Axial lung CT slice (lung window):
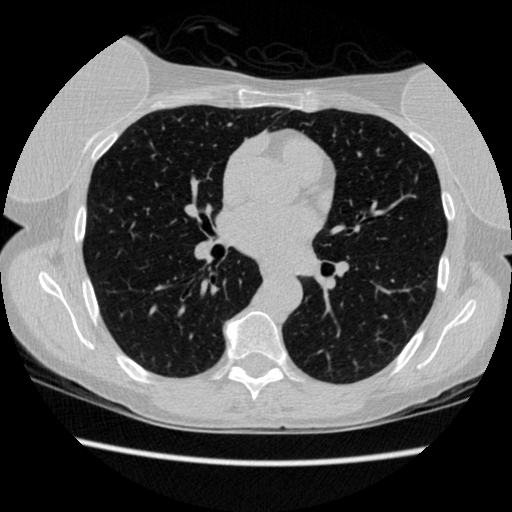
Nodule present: no